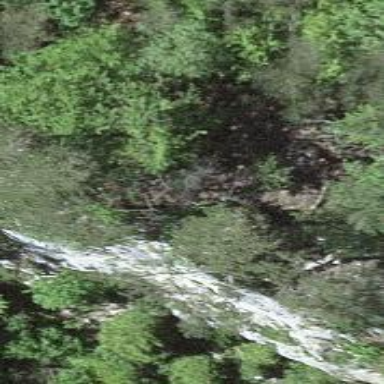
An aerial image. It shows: Natural cliff.